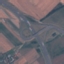
Label: Highway